八年级 · 度量几何学
如图, 在 $\triangle A B C$ 中, $A D$ 平分 $\angle B A C, D E \perp A B$, 垂足为点 $E$.

若 $\triangle A C D$ 的面积为 $16, A C=8$, 则 $D E$ 的长为 $(\quad)$

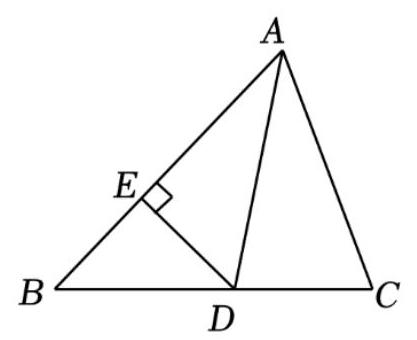
2
B. 3
C. 4
D. 6
答案: C